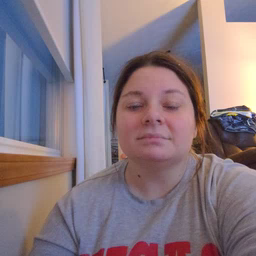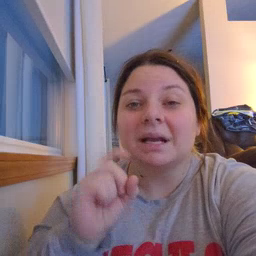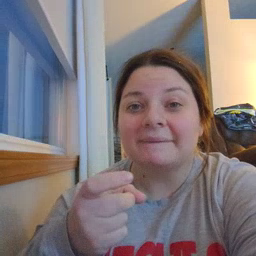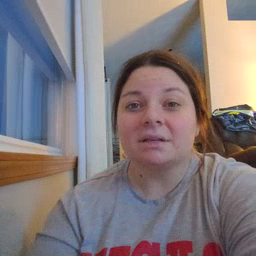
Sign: gift